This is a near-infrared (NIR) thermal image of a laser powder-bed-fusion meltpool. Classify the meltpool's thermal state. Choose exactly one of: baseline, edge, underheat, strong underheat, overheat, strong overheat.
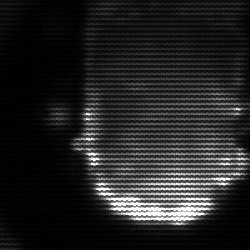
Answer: baseline